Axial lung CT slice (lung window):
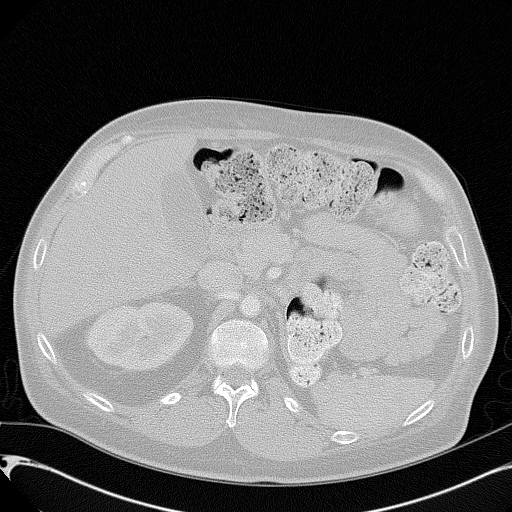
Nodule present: no